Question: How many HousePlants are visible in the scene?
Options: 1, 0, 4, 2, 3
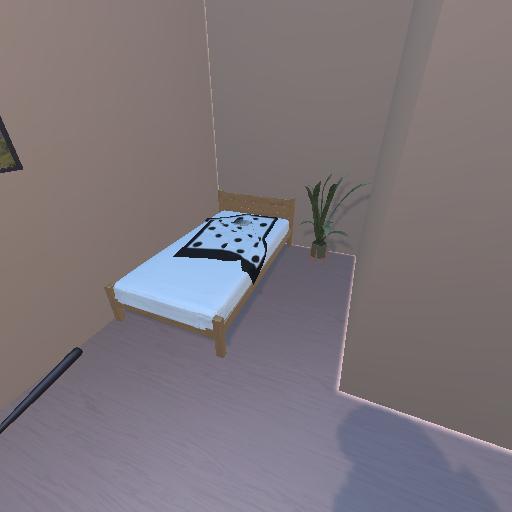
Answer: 1